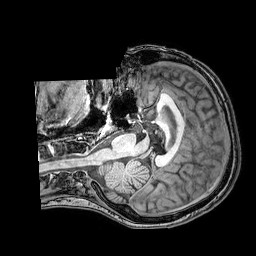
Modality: T1w
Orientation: axial
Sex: female
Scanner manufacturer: philips
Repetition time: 0.00816 s
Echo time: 0.00374 s